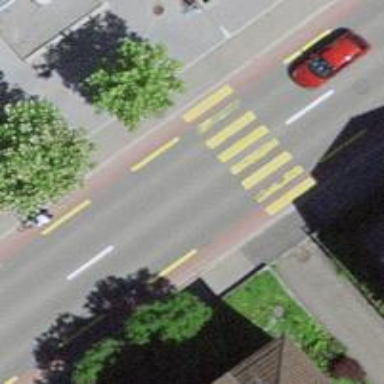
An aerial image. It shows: Marked zebra crossing with visible markings.